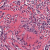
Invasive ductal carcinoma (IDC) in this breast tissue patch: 1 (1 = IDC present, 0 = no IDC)